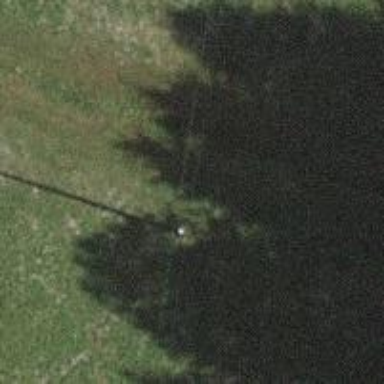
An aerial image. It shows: Utility pole in the area.